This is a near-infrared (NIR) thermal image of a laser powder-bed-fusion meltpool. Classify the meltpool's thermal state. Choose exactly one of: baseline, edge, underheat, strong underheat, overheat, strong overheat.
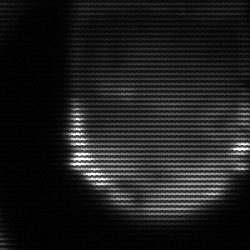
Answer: edge